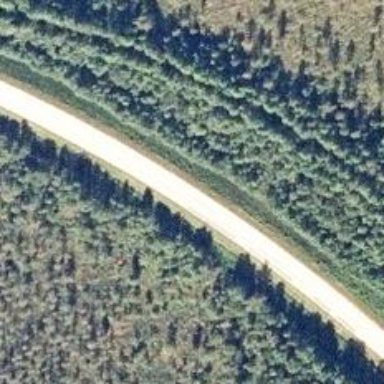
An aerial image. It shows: Asphalt road classified as primary highway.